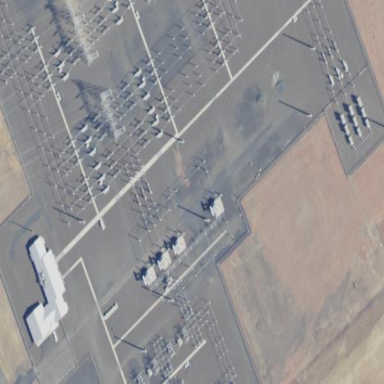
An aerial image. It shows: Transmission substation.